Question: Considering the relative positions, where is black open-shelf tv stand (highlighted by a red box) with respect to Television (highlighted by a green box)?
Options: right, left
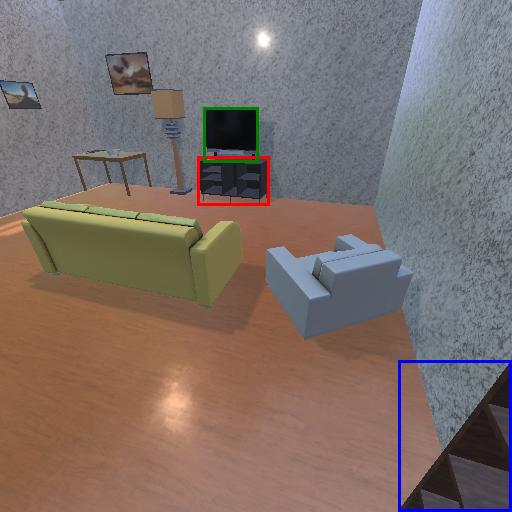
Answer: right